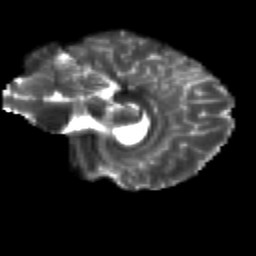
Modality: T2w
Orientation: sagittal
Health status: healthy
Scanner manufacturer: siemens
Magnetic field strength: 3 T
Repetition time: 12 s
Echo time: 0.092 s